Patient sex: M
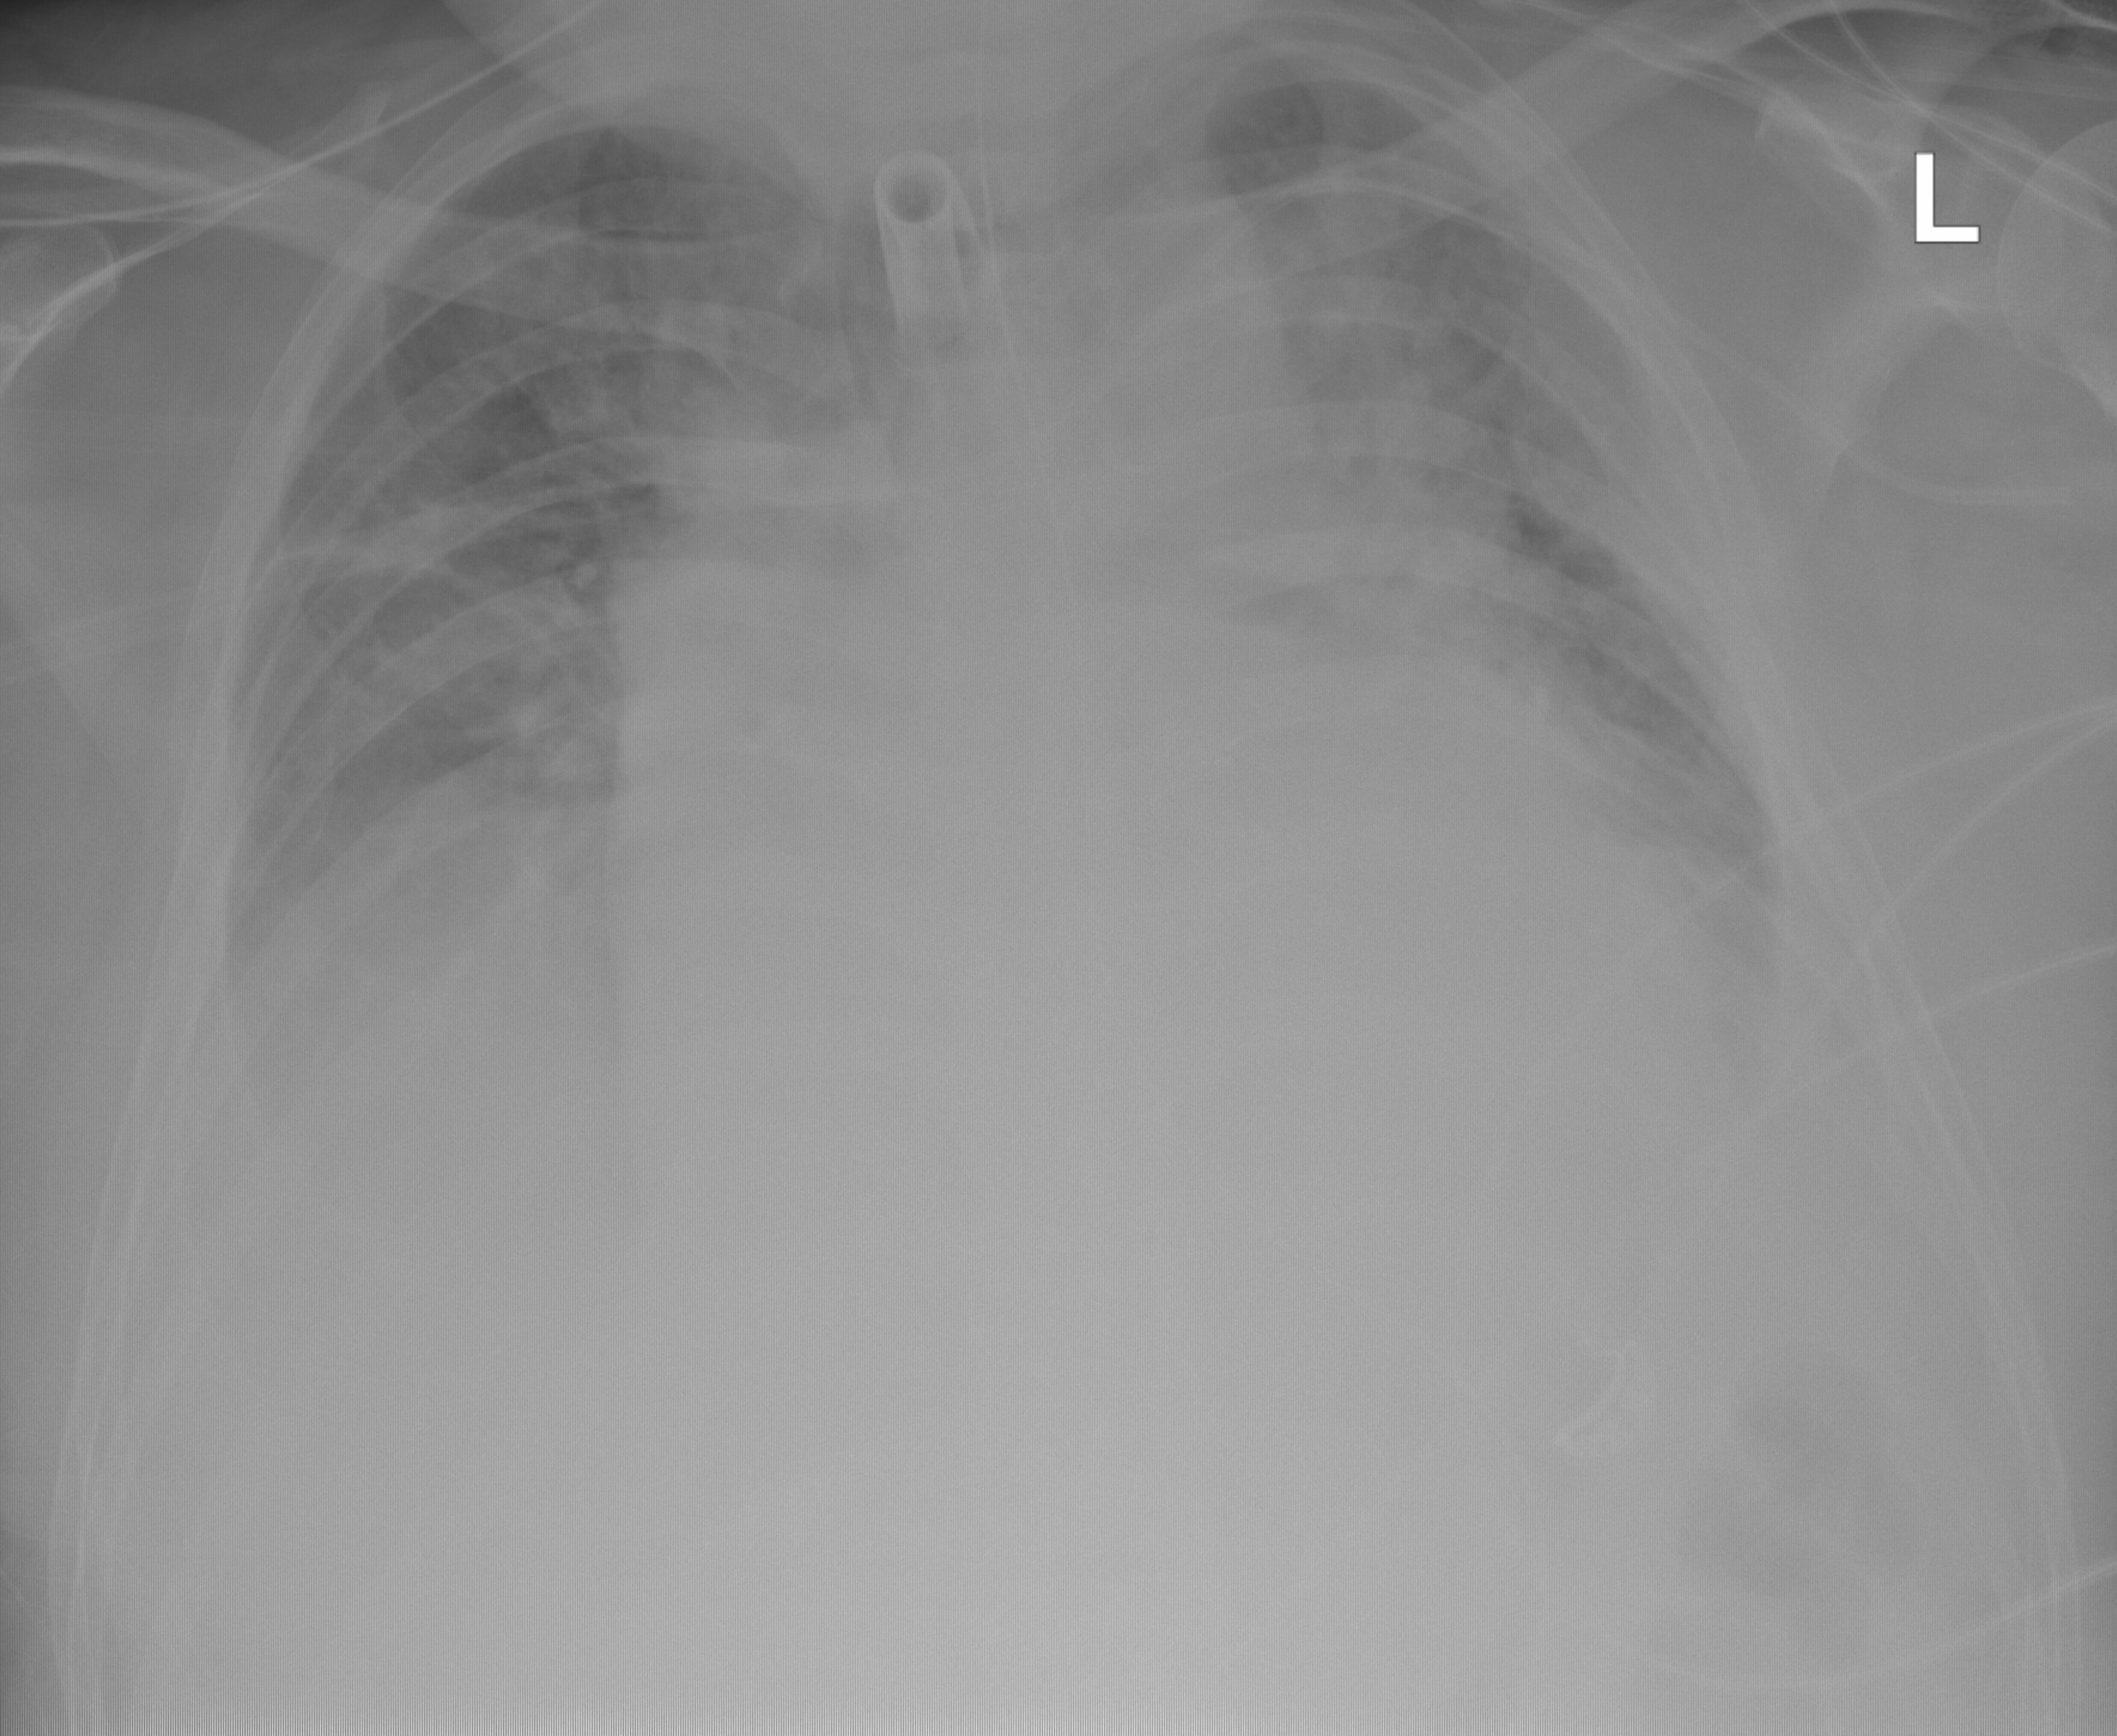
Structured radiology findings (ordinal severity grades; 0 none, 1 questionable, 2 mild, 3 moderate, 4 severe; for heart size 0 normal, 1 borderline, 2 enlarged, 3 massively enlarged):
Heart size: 2
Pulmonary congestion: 3
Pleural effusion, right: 2
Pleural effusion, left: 2
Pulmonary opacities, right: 1
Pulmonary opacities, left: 2
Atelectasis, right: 2
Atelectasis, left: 2